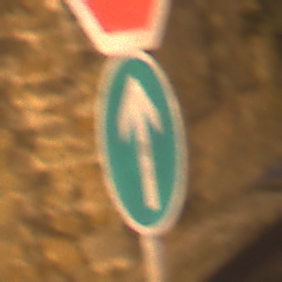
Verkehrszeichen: VorgeschriebeneFahrtrichtungGeradeaus
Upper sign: Stop
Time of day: Night
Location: Outdoor (Urban)
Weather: Clear
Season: NotSpecified
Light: Artificial